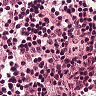
Metastatic tissue present: no